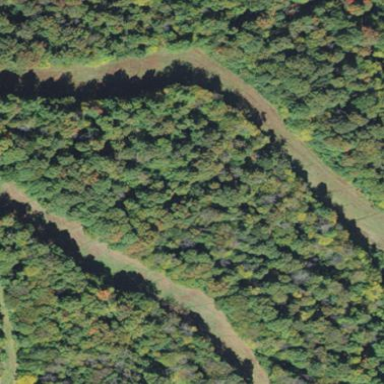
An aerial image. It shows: Beautiful woodland covered with trees.